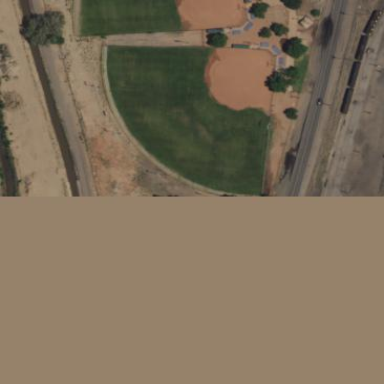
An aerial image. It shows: Baseball pitch for leisure land.